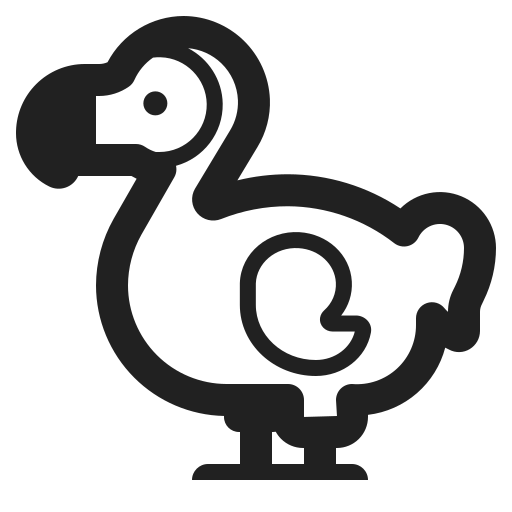
dodo high contrast